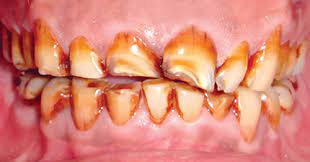
Condition: Tooth Discoloration